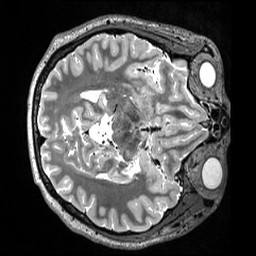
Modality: T2w
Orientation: axial
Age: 31
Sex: female
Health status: ill
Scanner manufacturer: siemens
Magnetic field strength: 3 T
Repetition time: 3.2 s
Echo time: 0.563 s